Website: ulta-beauty
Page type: payment
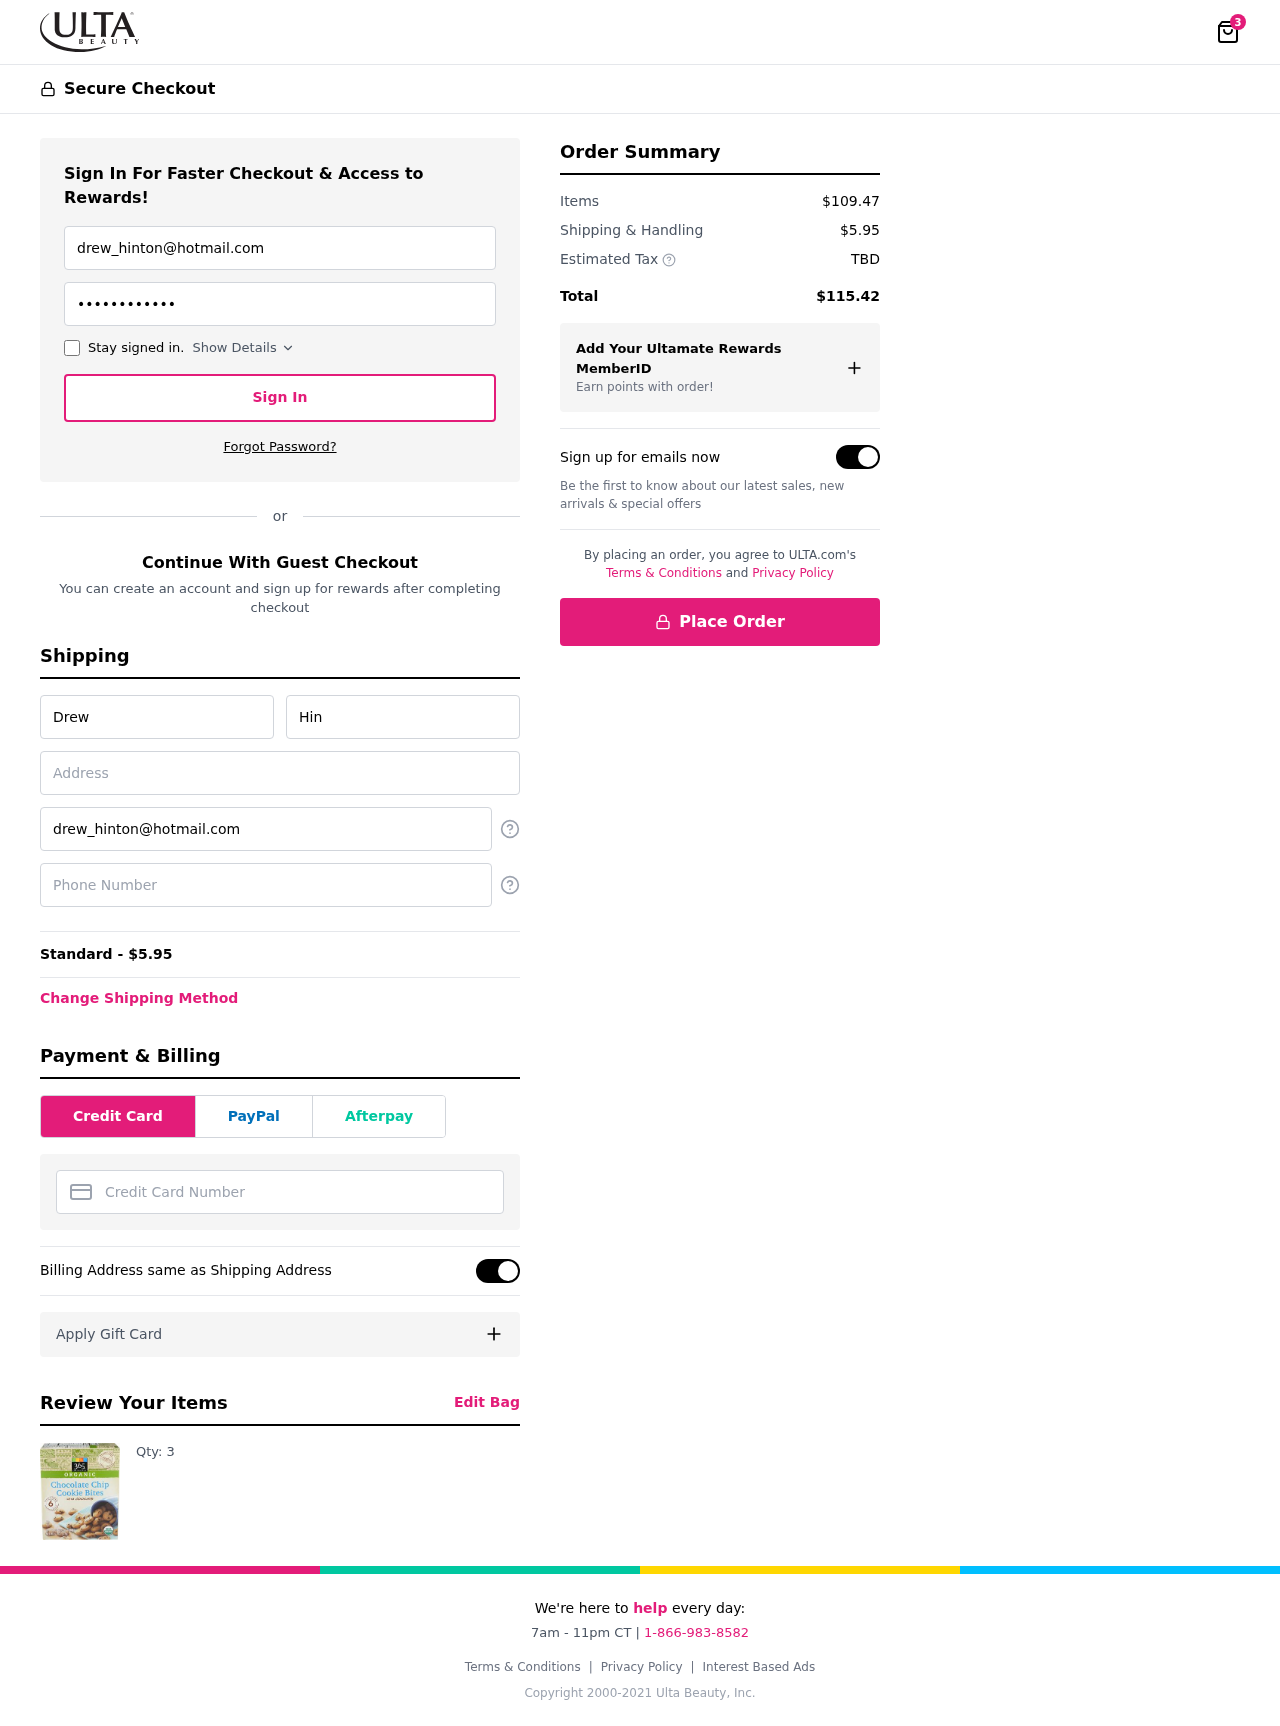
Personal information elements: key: PII_CARD_NUMBER
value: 2237 3633 6064 1974
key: PII_EMAIL
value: drew_hinton@hotmail.com
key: PII_FIRSTNAME
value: Drew
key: PII_LASTNAME
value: Hinton
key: PII_PHONE
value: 8828473316
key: PII_STREET
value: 2501 Kelly Park Apt. 913
Product elements: key: PRODUCT1_QUANTITY
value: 3
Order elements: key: ORDER_NUM_ITEMS
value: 3
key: ORDER_SHIPPING_COST
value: $5.95
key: ORDER_SHIPPING_COST
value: Standard - $5.95
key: ORDER_SUBTOTAL
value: $109.47
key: ORDER_TAX
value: TBD
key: ORDER_TOTAL
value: $115.42